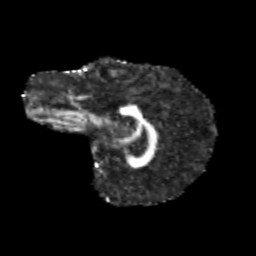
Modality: FA
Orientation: sagittal
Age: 10
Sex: male
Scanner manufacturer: siemens
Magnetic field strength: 3 T
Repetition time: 3.8 s
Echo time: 0.07 s